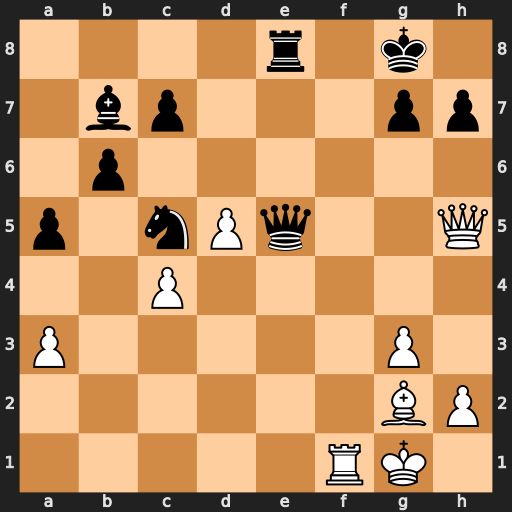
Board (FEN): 4r1k1/1bp3pp/1p6/p1nPq2Q/2P5/P5P1/6BP/5RK1
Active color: w
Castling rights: -
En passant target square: -
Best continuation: Qf7+ Kh8 Qf8+ Rxf8 Rxf8#